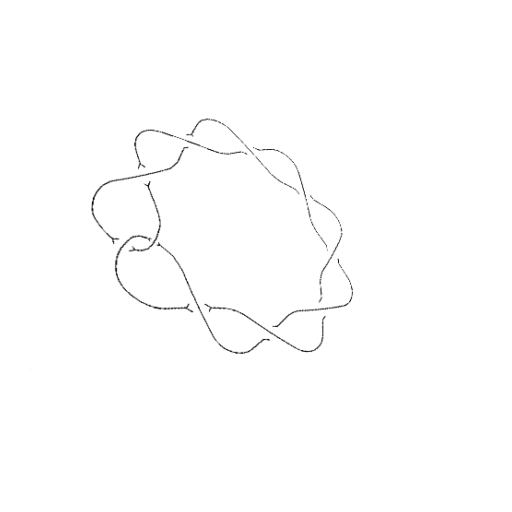
Crossing number: 10